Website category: restaurant
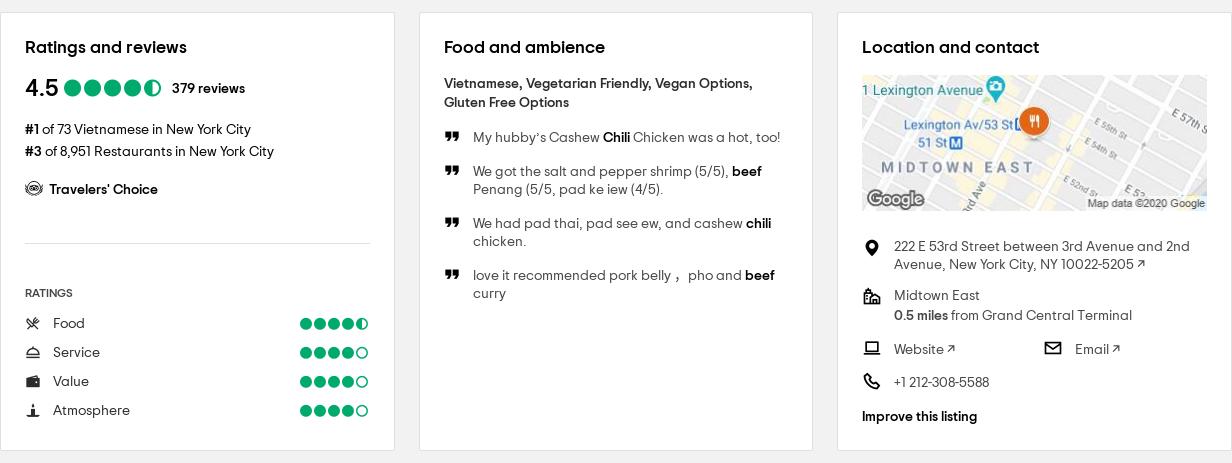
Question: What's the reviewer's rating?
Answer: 4.5

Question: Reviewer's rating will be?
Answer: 4.5

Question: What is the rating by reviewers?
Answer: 4.5

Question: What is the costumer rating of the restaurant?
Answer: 4.5

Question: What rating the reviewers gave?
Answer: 4.5

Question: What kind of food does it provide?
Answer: Vietnamese, Vegetarian Friendly, Vegan Options, Gluten Free Options

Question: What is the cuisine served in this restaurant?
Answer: Vietnamese, Vegetarian Friendly, Vegan Options, Gluten Free Options

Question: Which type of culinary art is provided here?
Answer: Vietnamese, Vegetarian Friendly, Vegan Options, Gluten Free Options

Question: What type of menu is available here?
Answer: Vietnamese, Vegetarian Friendly, Vegan Options, Gluten Free Options

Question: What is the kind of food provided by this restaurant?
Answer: Vietnamese, Vegetarian Friendly, Vegan Options, Gluten Free Options

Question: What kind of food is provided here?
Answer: Vietnamese, Vegetarian Friendly, Vegan Options, Gluten Free Options

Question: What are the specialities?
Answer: Vietnamese, Vegetarian Friendly, Vegan Options, Gluten Free Options

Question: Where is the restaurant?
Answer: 222 E 53rd Street between 3rd Avenue and 2nd Avenue, New York City, NY 10022-5205

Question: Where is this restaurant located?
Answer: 222 E 53rd Street between 3rd Avenue and 2nd Avenue, New York City, NY 10022-5205

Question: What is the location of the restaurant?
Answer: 222 E 53rd Street between 3rd Avenue and 2nd Avenue, New York City, NY 10022-5205

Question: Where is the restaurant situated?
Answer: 222 E 53rd Street between 3rd Avenue and 2nd Avenue, New York City, NY 10022-5205

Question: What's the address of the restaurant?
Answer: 222 E 53rd Street between 3rd Avenue and 2nd Avenue, New York City, NY 10022-5205

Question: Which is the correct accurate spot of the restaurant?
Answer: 222 E 53rd Street between 3rd Avenue and 2nd Avenue, New York City, NY 10022-5205

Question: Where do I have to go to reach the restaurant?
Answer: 222 E 53rd Street between 3rd Avenue and 2nd Avenue, New York City, NY 10022-5205

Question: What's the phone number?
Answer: +1 212-308-5588

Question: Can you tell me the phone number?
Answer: +1 212-308-5588

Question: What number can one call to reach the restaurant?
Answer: +1 212-308-5588

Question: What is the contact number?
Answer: +1 212-308-5588

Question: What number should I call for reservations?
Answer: +1 212-308-5588

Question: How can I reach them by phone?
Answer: +1 212-308-5588